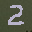
Label: 2